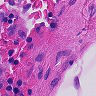
Metastatic tissue present: no